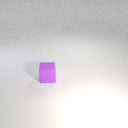
small purple rubber cube